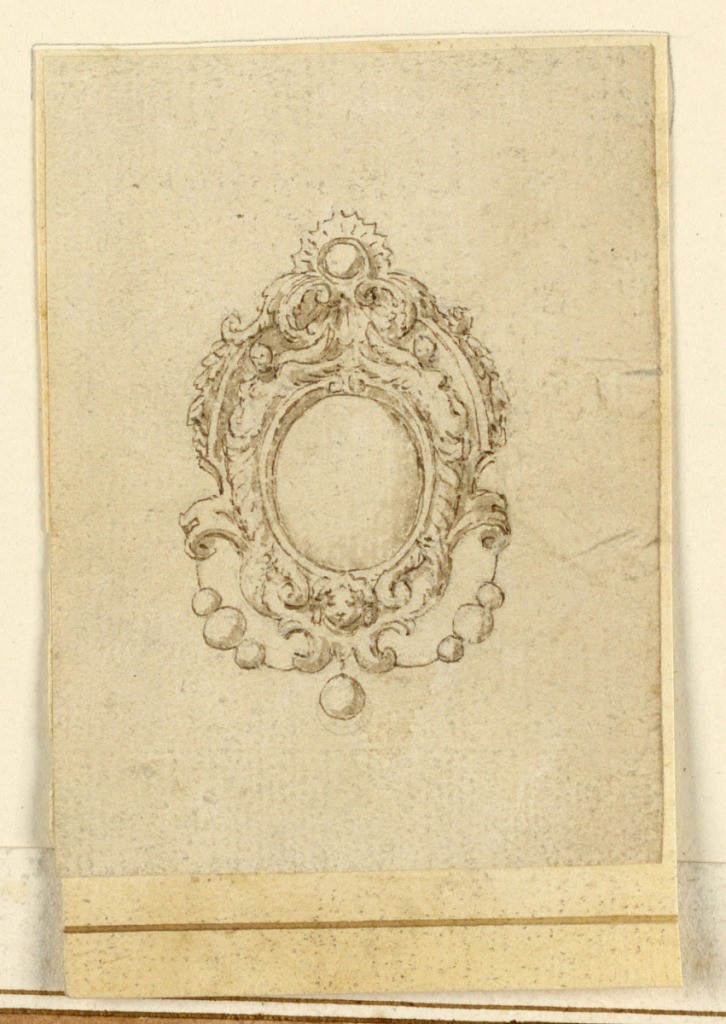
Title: Design for brooch with round diamond
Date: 16th century
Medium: Pencil, pen, brush, sepia. Paper
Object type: Drawing
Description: Horizontal rectangle. An oval escutcheon with on top a round diamond, with a rosette of rays. Scrollwork, from which hang two chains with three beads each and a round diamond. The big oval diamond in the center is framed by two female half-figures and a head below.